Question: I have a grouped/sorted array based on its "Program" attribute which is great. But now I need to sort by a different attribute (Deliverable) inside of that grouping, is that possible? And if so how can I accomplish that?
Here is a picture of my table.

See how it is organized by Program? Inside of the Program grouping, I want to also sort/group based on the Deliverable item, since there will be way more than two within each Program. Also, if it isn't too much work I would also love to make those rows clickable (expand/collapse) so the table isn't 100 rows long once it is loaded.
Here is my expected output:
'''
+------------+----------------------+-----------+------------+--------------+---------------------+
| Program | Deliverable | Date | Approved | Notes | To |
+------------+----------------------+-----------+------------+--------------+---------------------+
| Program 1 | |
+------------+----------------------+-----------+------------+--------------+---------------------+
| | Monthly Status Report| |
+------------+----------------------+-----------+------------+--------------+---------------------+
| | | 05/10/2020| Yes | Example Notes| example@example.com |
+------------+----------------------+-----------+------------+--------------+---------------------+
| | | 03/30/2020| No | Example Notes| example@example.com |
+------------+----------------------+-----------+------------+--------------+---------------------+
| | Meeting Minutes | |
+------------+----------------------+-----------+------------+--------------+---------------------+
| | | 02/10/2010| Yes | Example Notes| example@example.com |
+------------+----------------------+-----------+------------+--------------+---------------------+
| | | 03/30/2020| Yes | Example Notes| example@example.com |
+------------+----------------------+-----------+------------+--------------+---------------------+
| Program 2 | |
+------------+----------------------+-----------+------------+--------------+---------------------+
| | Monthly Status Report| |
+------------+----------------------+-----------+------------+--------------+---------------------+
| | | 05/10/2020| Yes | Example Notes| example@example.com |
+------------+----------------------+-----------+------------+--------------+---------------------+
| | | 03/30/2020| No | Example Notes| example@example.com |
+------------+----------------------+-----------+------------+--------------+---------------------+
| | Meeting Minutes | |
+------------+----------------------+-----------+------------+--------------+---------------------+
| | | 02/10/2010| Yes | Example Notes| example@example.com |
+------------+----------------------+-----------+------------+--------------+---------------------+
| | | 03/30/2020| Yes | Example Notes| example@example.com |
+------------+----------------------+-----------+------------+--------------+---------------------+
'''
Here is my code:
'''
.then(([r1, r2, r3]) => {
const objItems = r1.concat(r2,r3);
console.log(JSON.stringify(objItems));
console.log(objItems);
var tableContent =
'<table id="deliverablesTable" style="width:100%" border="1 px"><thead><tr colspan = "5"><td><strong>Program</strong></td>' +
"<td><strong>To</strong></td>" +
"<td><strong>Date Submitted</strong></td>" +
"<td><strong>Approved</strong></td>" +
"<td><strong>Notes</strong></td>" +
"<td><strong>Deliverable</strong></td>" +
"</tr></thead><tbody>";
var sortedObj = {}
objItems.forEach(item => {
var program = item.Program;
delete(item.Program); //remove this line to keep the program in the item data
if (!sortedObj[program]) {
sortedObj[program] = [];
}
sortedObj[program].push(item);
});
Object.keys(sortedObj).forEach(key => {
tableContent += "<tr>";
tableContent += "<td>" + key + "</td>";
tableContent += "</tr>";
sortedObj[key].forEach(obj => {
tableContent += "<tr>";
tableContent += "<td> </td>";
tableContent += "<td>" + obj.To + "</td>";
tableContent += "<td>" + obj.Date + "</td>";
tableContent += "<td>" + obj.Approved + "</td>";
tableContent += "<td>" + obj.Notes + "</td>";
tableContent += "<td>" + obj.Deliverable + "</td>";
tableContent += "</tr>";
});
});
$("#deliverables").append(tableContent);
})
.catch((err) => {
alert("Error: " + err);
console.error(err);
});
});
'''
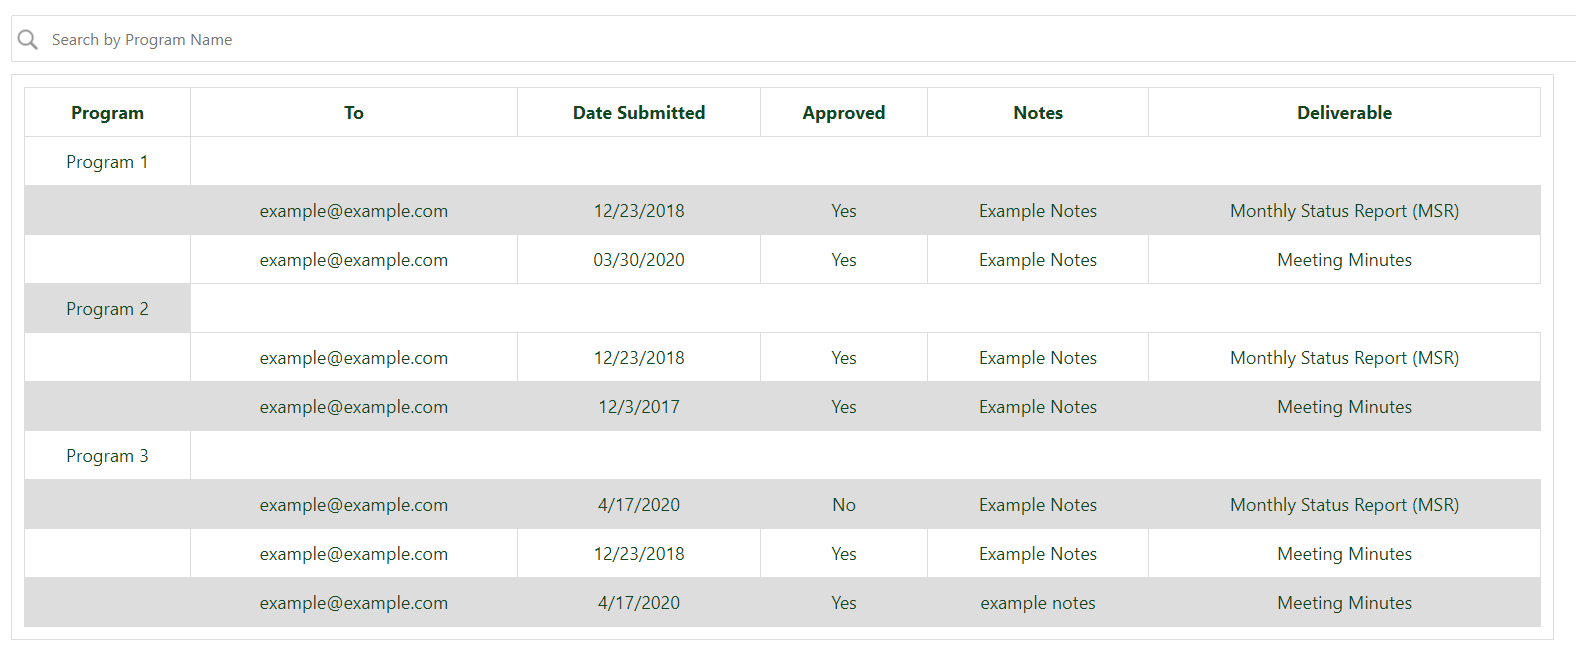
Answer: Here is the code:
'''
var sortedObj = {}
objItems.forEach(item => {
var program = item.Program;
var deliverable = item.Deliverable;
delete (item.Program); //remove this line to keep the program in the item data
delete (item.Deliverable); //remove this line to keep the deliverable in the item data
if(!sortedObj[program]){
sortedObj[program] = {};
}
if(!sortedObj[program][deliverable]){
sortedObj[program][deliverable] = [];
}
sortedObj[program][deliverable].push(item);
});
Object.keys(sortedObj).forEach((program, index) => {
tableContent += "<tr class='breakrow'>";
tableContent += "<td>" + program + "</td>";
tableContent += "</tr>";
Object.keys(sortedObj[program]).forEach((deliverable, index) => {
tableContent += "<tr class='datarow'>";
tableContent += "<td> </td>";
tableContent += "<td>" + deliverable + "</td>";
tableContent += "</tr>";
sortedObj[program][deliverable].forEach(obj => {
tableContent += "<tr class='subdatarow'>";
tableContent += "<td> </td>";
tableContent += "<td> </td>";
tableContent += "<td>" + obj.To + "</td>";
tableContent += "<td>" + obj.Date + "</td>";
tableContent += "<td>" + obj.Approved + "</td>";
tableContent += "<td>" + obj.Notes + "</td>";
tableContent += "</tr>";
});
});
});
$("#deliverables").append(tableContent);
$('.datarow').hide();
$('.subdatarow').hide();
$('#deliverablesTable').on('click', 'tr.breakrow', function(){
console.log('hello');
$(this).nextUntil('tr.breakrow').slideToggle(200);
});
$(document).on('click','#deliverablesTable tr.datarow', function(){
$(this).nextUntil('tr.breakrow, tr.datarow').slideToggle(200);
});
})
'''